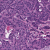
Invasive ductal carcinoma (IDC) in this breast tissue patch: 1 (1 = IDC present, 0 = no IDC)